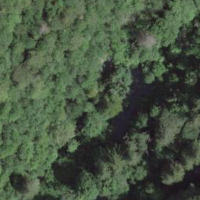
EUNIS habitat code: 41
Species observed at this site:
Mercurialis perennis